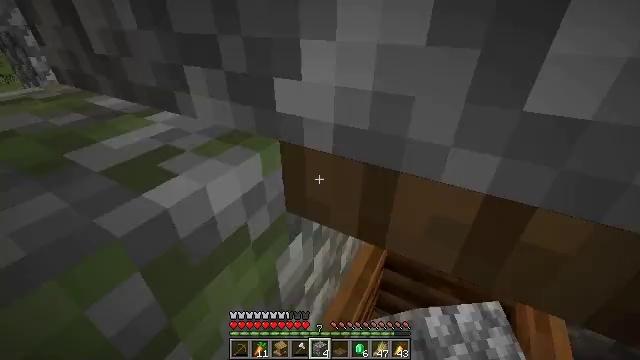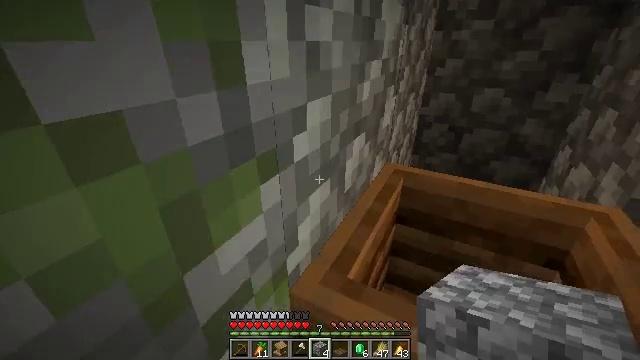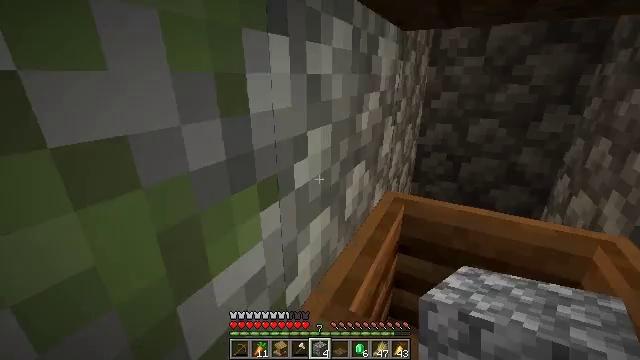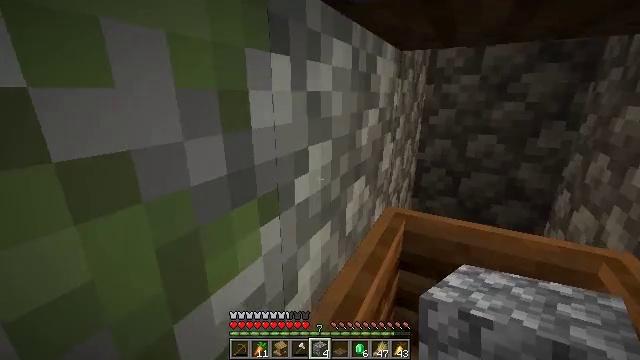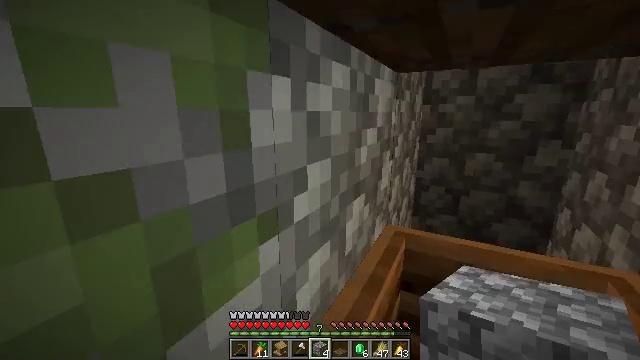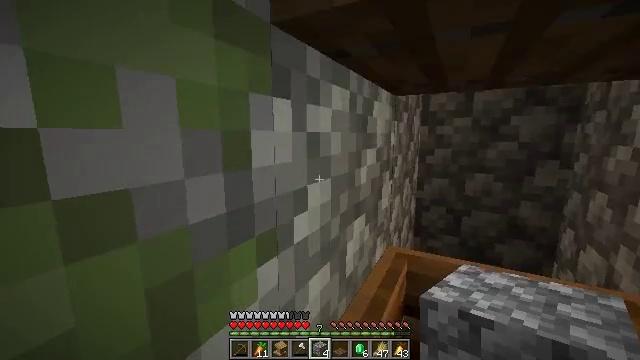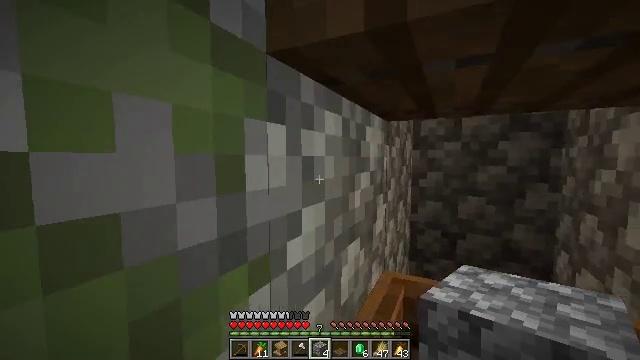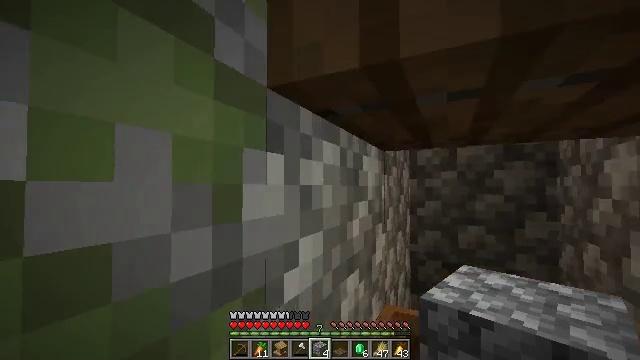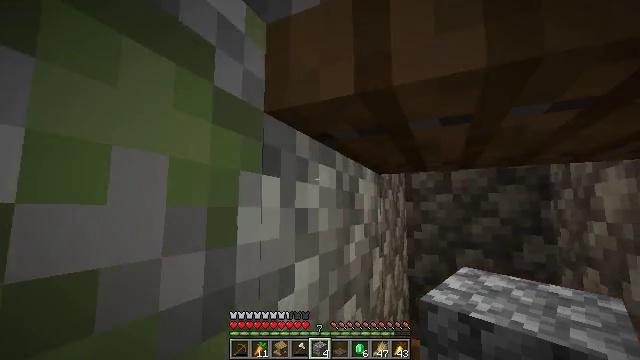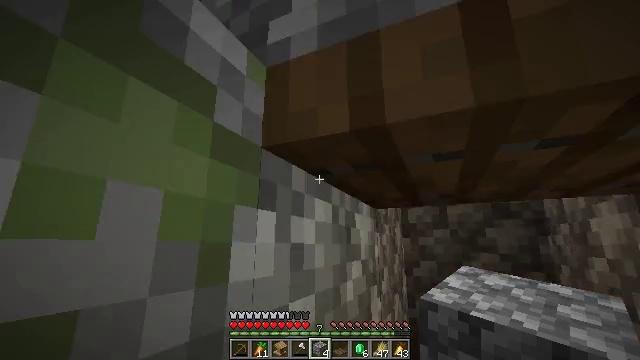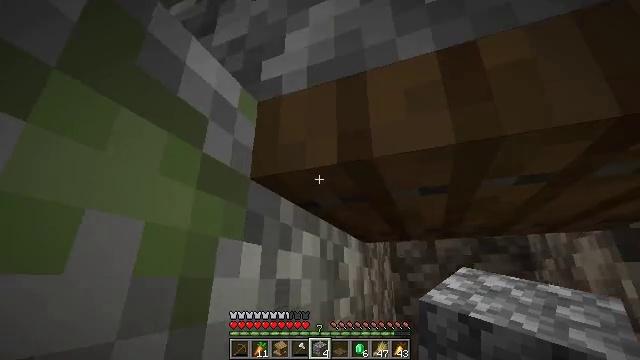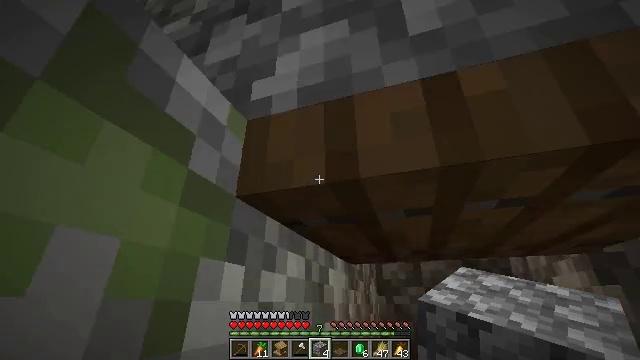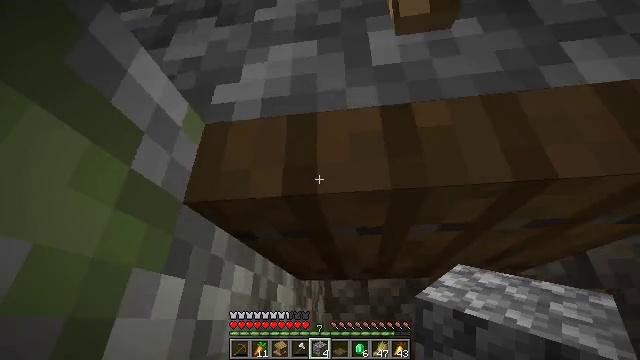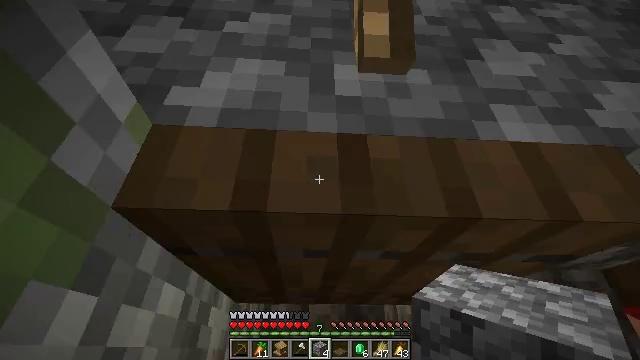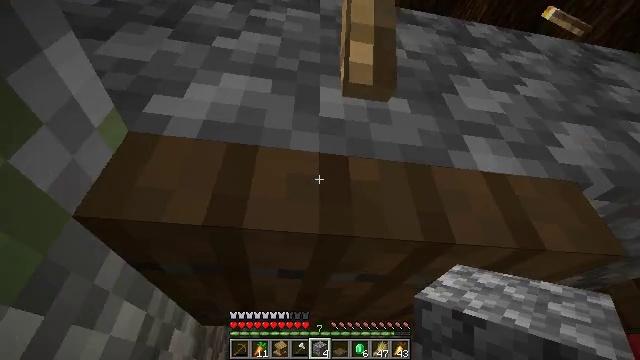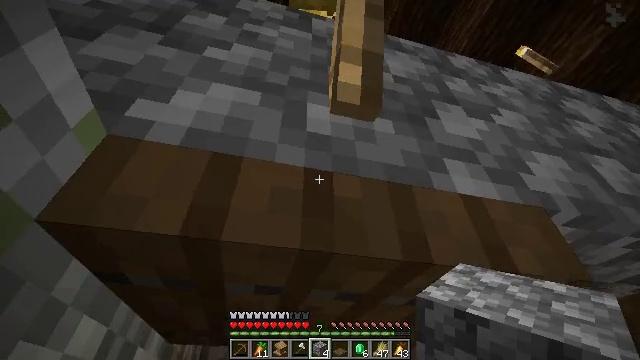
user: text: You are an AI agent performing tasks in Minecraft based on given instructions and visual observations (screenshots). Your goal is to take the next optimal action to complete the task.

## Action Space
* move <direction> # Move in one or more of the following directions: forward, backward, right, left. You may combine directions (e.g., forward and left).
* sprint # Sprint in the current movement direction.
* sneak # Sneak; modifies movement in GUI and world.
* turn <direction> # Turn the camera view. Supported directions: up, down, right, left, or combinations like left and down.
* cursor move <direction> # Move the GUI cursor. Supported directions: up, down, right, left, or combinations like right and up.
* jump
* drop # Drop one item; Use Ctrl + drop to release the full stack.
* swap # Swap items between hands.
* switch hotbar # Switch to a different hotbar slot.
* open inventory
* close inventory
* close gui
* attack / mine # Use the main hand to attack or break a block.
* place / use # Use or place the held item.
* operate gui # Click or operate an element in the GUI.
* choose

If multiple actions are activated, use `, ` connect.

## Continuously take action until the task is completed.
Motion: motion action
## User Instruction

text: Gather mossy cobblestone from a dungeon or ruin.
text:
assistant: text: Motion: turn up
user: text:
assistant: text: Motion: turn up
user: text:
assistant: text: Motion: turn up
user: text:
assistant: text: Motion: turn up
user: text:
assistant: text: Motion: turn up
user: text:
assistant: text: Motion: turn right and up
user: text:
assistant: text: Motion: turn up
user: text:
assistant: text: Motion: turn up
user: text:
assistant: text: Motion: turn up
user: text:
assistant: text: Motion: turn right and up
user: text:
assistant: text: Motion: turn right and up
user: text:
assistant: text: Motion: turn right and up
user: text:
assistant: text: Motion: turn right and up
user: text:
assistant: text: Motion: turn right and up
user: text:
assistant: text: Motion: turn right and up
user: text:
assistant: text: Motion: no_op
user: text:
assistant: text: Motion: turn up
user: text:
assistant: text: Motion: turn up
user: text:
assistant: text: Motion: turn right and up
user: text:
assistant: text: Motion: turn right
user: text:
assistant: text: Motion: turn right
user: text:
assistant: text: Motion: turn right and down
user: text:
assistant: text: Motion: turn right and down
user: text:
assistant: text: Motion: turn right and down
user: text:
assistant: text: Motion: turn right and down
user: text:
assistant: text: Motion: turn right and down
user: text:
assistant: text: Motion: turn right and down
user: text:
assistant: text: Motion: turn right and down
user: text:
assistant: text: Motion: turn right and down
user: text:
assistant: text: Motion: turn right and down